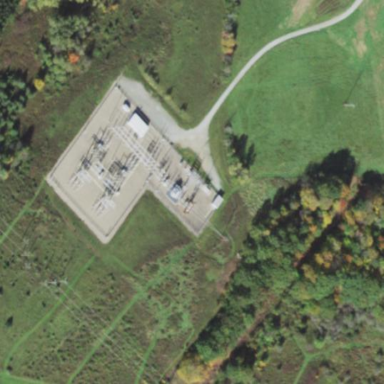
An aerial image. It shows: Substation surrounded by fence.